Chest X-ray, AP view. Patient: 51 years old, sex M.
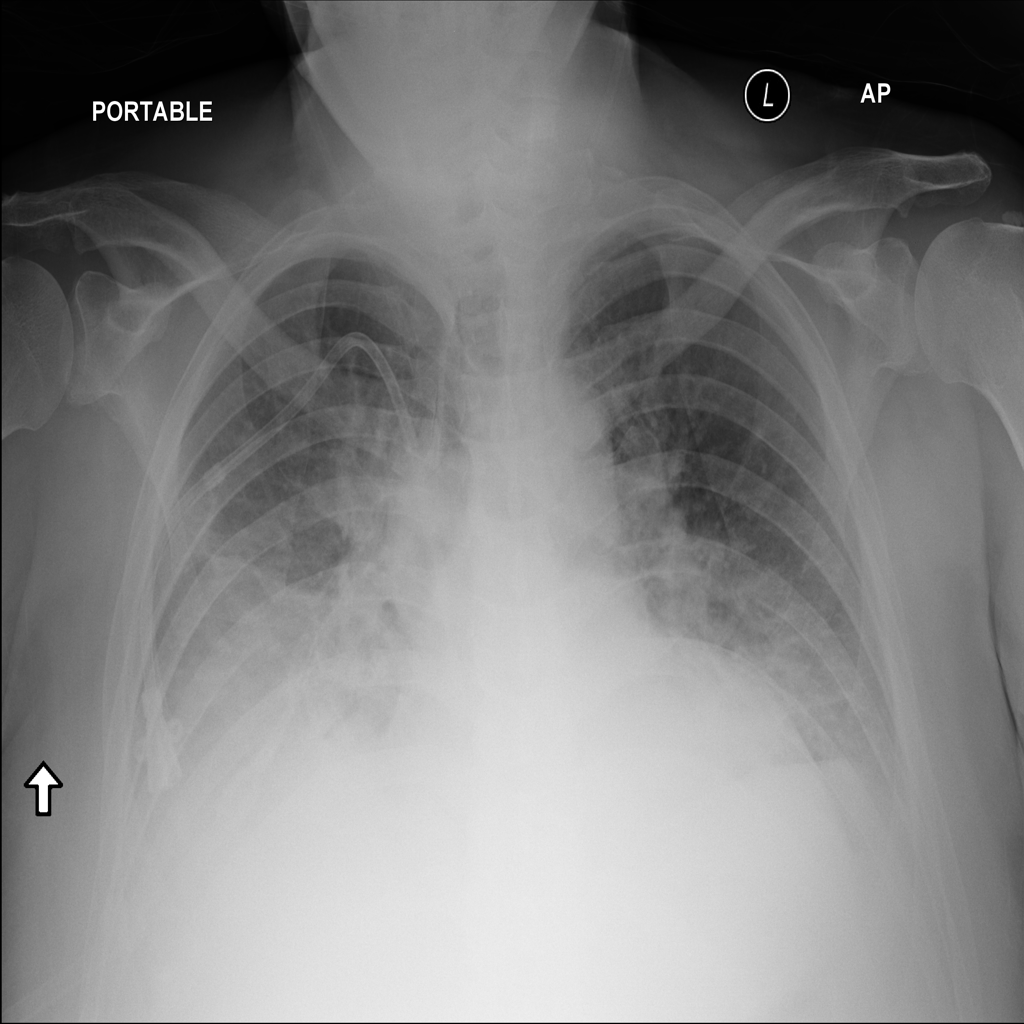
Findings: Effusion